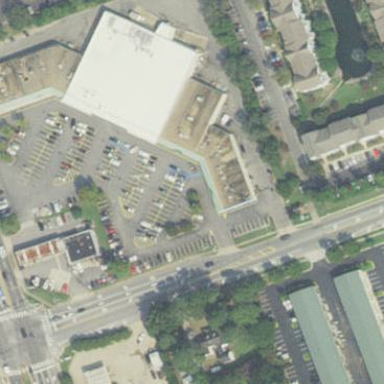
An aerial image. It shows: Commercial building.